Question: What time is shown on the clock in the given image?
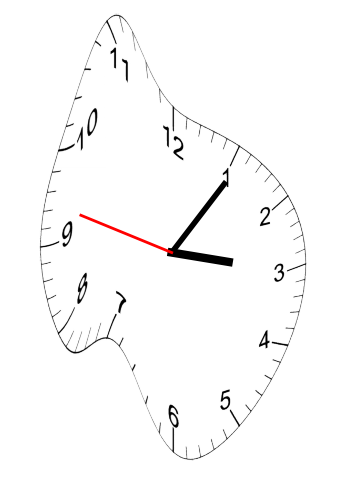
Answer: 03:05:47